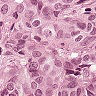
Metastatic tissue present: yes